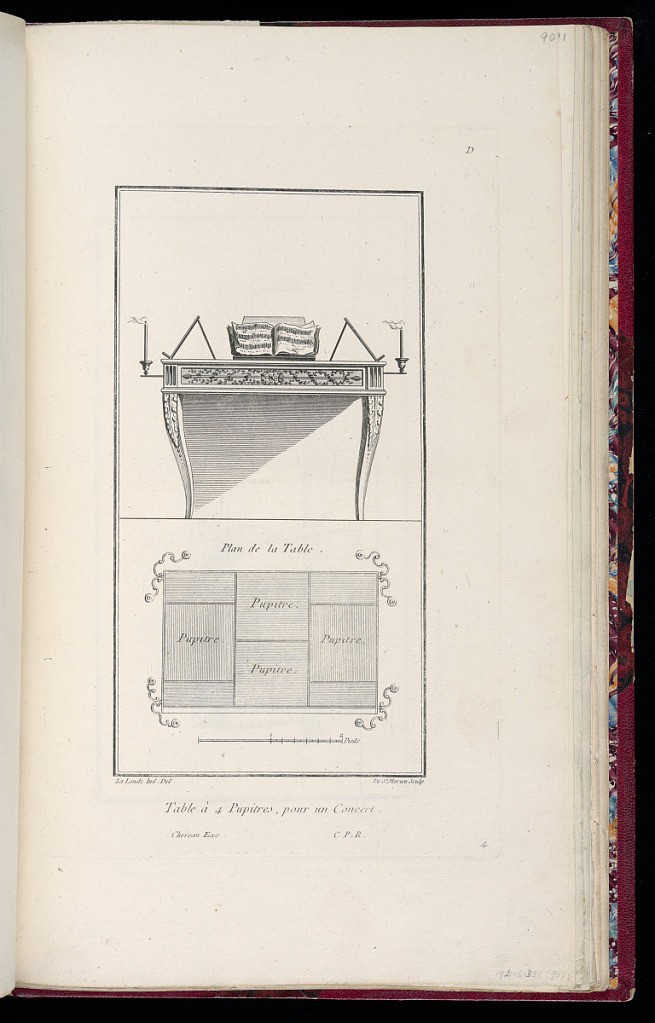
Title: Table à 4 Pupitres, pour un Concert
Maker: Richard de Lalonde, French, active 1780–96
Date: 1775-1788
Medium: Etching on off-white laid paper
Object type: Print
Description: Elevation and plan for a design for a table with four lecterns for holding sheet music. The table has thin, curved, tapered legs, and is decorated with ornament motifs including a guilloche of branches and acanthus leaves. The plate is signed and numbered.